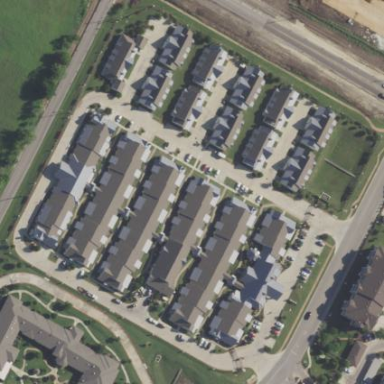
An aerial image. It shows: Residential area with apartments.